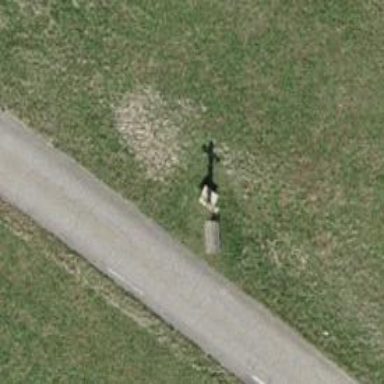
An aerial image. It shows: Historic wayside cross.